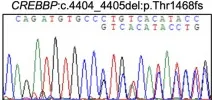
Chromatograms of confirmative PCR-based Sanger sequencing and segregation analysis results. (B) A de novo CREBBP 2-bp deletion in case 3.
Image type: pathology (immunostaining)